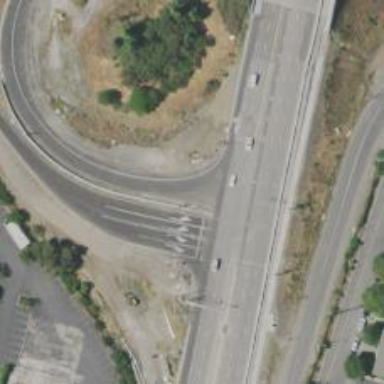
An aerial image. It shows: Motorway link.